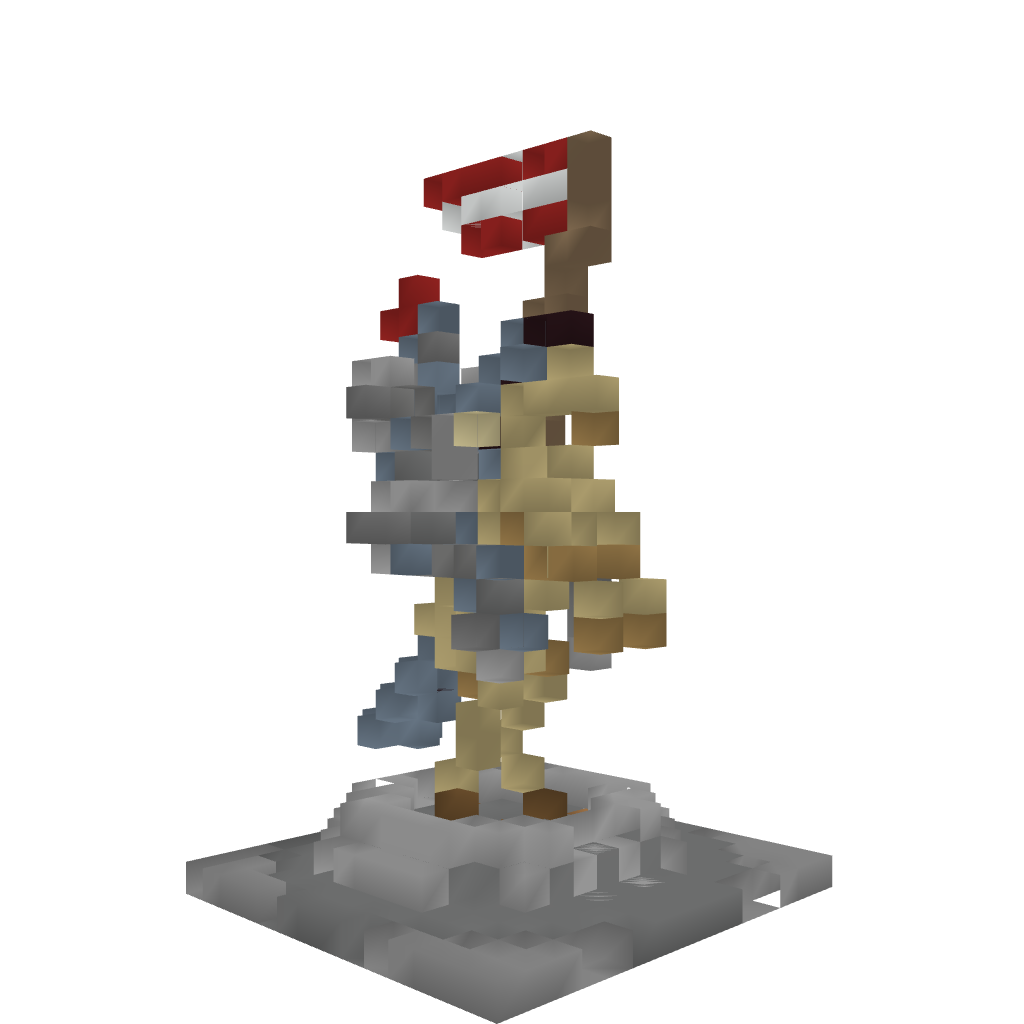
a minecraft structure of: Knight and horse statue